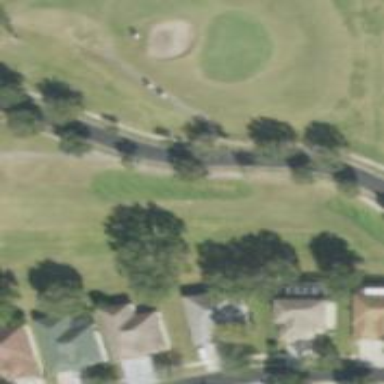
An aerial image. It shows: Footway that doubles as golf path.